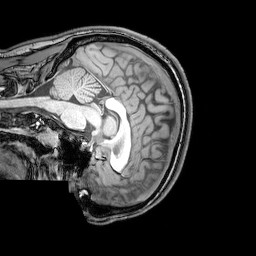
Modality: T1w
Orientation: sagittal
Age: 21
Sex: male
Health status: healthy
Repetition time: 0.081 s
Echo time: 0.037 s